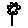
Label: flower